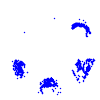
Particle: proton